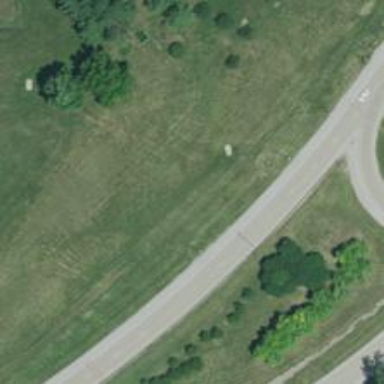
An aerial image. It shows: Disc golf hole.